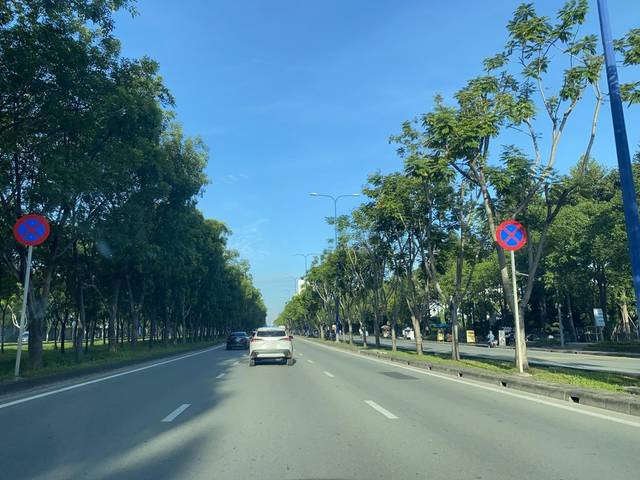
Region: Vietnam
Coordinates: 10.784, 106.744